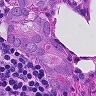
Metastatic tissue present: yes